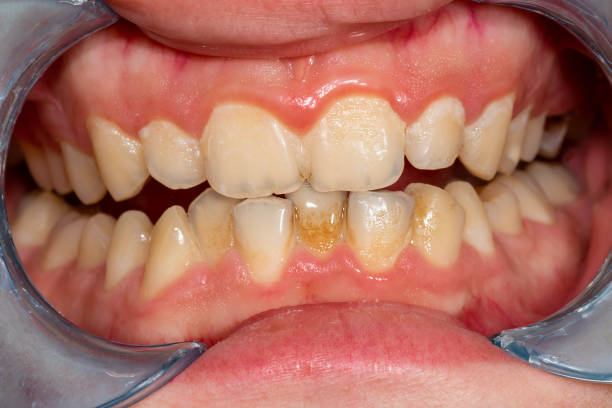
Condition: Gingivitis